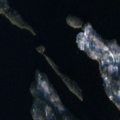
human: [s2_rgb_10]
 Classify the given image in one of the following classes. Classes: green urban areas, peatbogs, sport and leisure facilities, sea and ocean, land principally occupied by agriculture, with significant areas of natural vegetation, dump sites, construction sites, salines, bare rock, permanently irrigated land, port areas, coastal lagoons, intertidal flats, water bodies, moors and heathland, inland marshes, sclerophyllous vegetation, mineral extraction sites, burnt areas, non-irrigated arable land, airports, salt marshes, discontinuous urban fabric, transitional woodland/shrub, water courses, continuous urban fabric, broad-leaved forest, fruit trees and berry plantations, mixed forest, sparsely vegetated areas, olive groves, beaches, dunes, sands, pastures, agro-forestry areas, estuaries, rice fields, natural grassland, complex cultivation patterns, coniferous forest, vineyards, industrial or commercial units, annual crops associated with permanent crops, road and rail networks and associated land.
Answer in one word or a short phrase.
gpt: mixed forest, water bodies